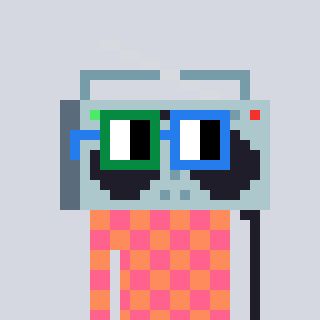
a pixel art character with square green and blue glasses, a boombox-shaped head and a peachy-colored body on a cool background